Field crop: maize
Growth stage: 2
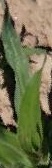
Species: maize